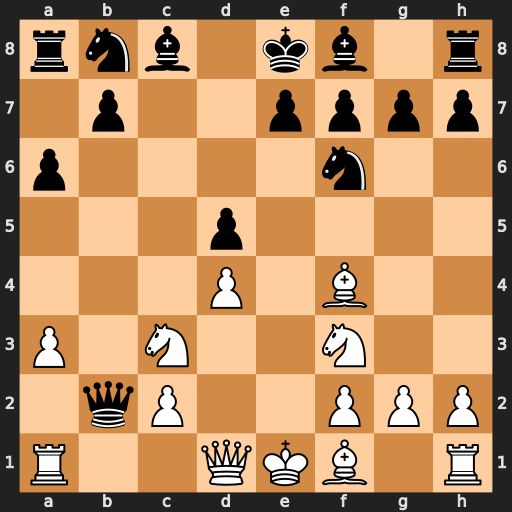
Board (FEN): rnb1kb1r/1p2pppp/p4n2/3p4/3P1B2/P1N2N2/1qP2PPP/R2QKB1R
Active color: w
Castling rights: KQkq
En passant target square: -
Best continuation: Na4 Qxa1 Qxa1